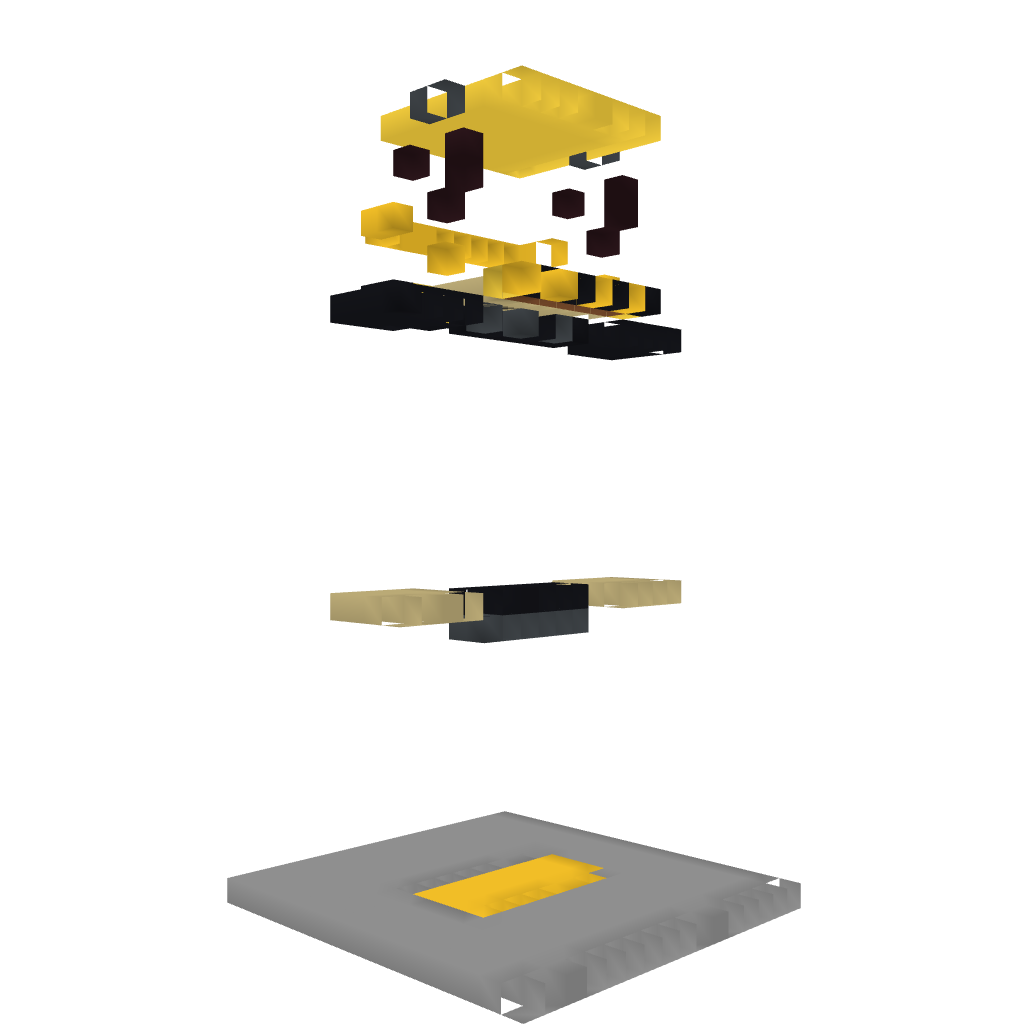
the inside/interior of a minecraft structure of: Player Statue [LanceMac Statue]